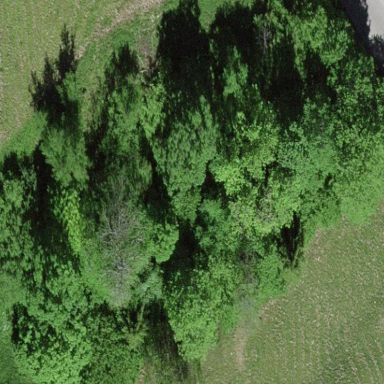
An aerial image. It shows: Forest with mix of leaf types.